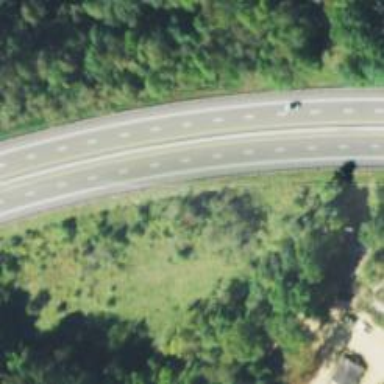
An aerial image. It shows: Trunk highway with expressway features.